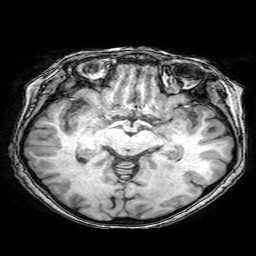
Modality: T1w
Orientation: coronal
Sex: female
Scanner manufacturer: philips
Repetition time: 0.008063 s
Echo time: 0.00369 s